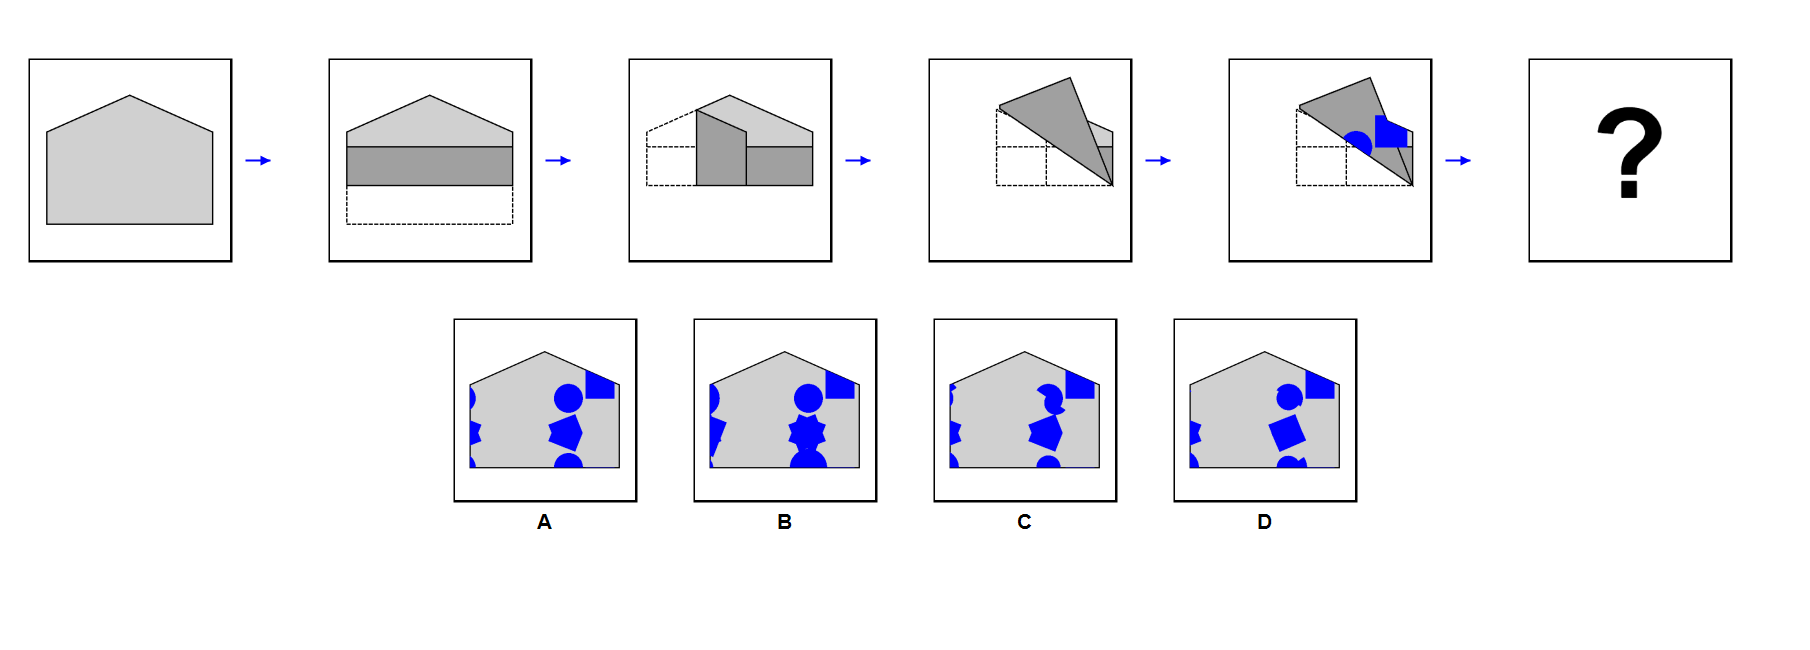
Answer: A